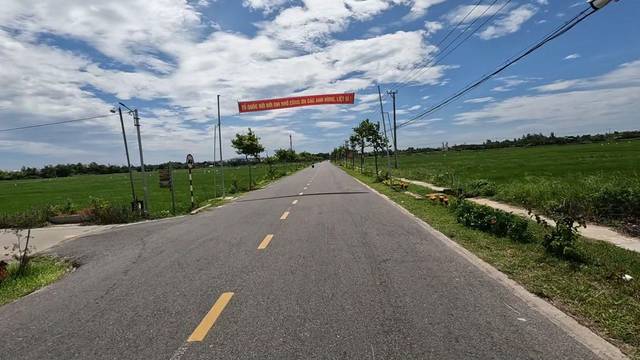
Region: Vietnam
Coordinates: 15.883, 108.359